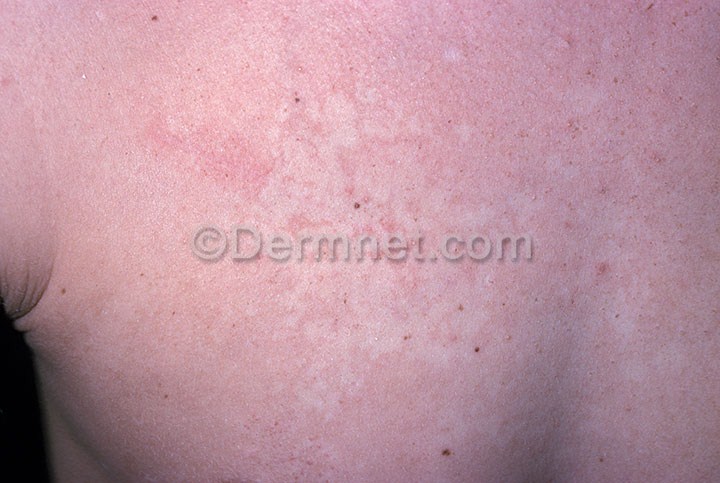
Disease: Light Diseases and Disorders of Pigmentation